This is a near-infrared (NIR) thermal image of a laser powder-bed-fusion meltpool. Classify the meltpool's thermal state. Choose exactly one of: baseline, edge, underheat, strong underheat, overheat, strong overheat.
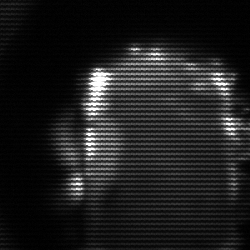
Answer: baseline